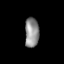
Tissue: lung
Cell type: Endothelial cells
Senescence score: 0.2063
Nuclear area (px): 412
Mean DAPI intensity: 142.371